Question: I am trying to add a geocode search function to my application which will work the same way the one in Google Maps does:

I have implemented search in the actionbar with an ActionView:
I added an item to the Actionbar:
'''
<item
android:id="@+id/menu_Search"
android:icon="@drawable/ic_action_search"
android:orderInCategory="97"
android:showAsAction="always|collapseActionView"
android:title="Search"
android:actionViewClass="android.widget.SearchView"/>
'''
And defined how it should be managed in onCreateOptionsMenu:
'''
@Override
public boolean onCreateOptionsMenu(Menu menu) {
SearchView avSearch = (SearchView) menu.findItem(R.id.menu_Search).getActionView();
avSearch.setIconifiedByDefault(true);
avSearch.setOnQueryTextListener(new OnQueryTextListener() {
int changes = 0;
@Override
public boolean onQueryTextChange(String s) {
if (changes >= 4 || s.endsWith(" ")) {
submitLocationQuery(s);
changes = 0;
} else
++changes;
return true;
}
@Override
public boolean onQueryTextSubmit(String query) {
submitLocationQuery(query);
return true;
}
});
return true;
}
'''
Searches are fed the Geocoder by a background thread:
'''
private void submitLocationQuery(final String query) {
Thread thrd = new Thread() {
public void run() {
try {
foundAddresses = mGeoCoder.getFromLocationName(query, 5);
gcCallbackHandler.sendEmptyMessage(0);
} catch (IOException e) {
Log.e(this.getClass().getName(), "Failed to connect to geocoder service", e);
}
}
};
thrd.start();
}
'''
And are recieved and handled by a Handler:
'''
private Handler gcCallbackHandler = new Handler() {
@Override
public void handleMessage(Message msg) {
if (foundAddresses != null && !foundAddresses.isEmpty()) {
GeoPoint foundGeo = new GeoPoint((int) (foundAddresses.get(0).getLatitude() * 1E6), (int) (foundAddresses.get(0).getLongitude() * 1E6));
mapView.getController().animateTo(foundGeo);
}
}
};
'''
All of this works and my map zooms to locations when they are searched for, but how can I display my search results under the search like Google Maps does?
Thanks in advance for any response,
ANkh
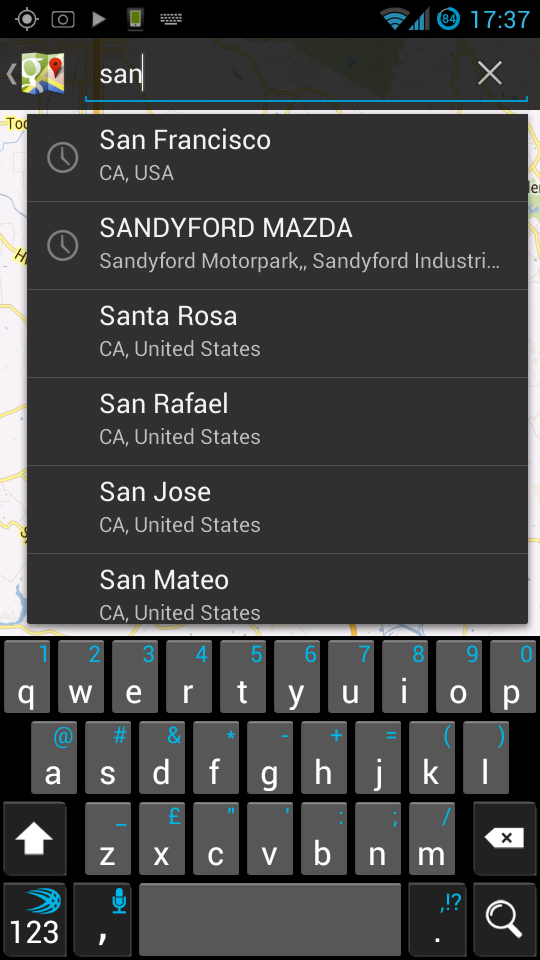
Answer: What you see in the widget like Spinner are only SUGGESTIONS.
You can obtain this effect following this guide:
<URL>
Or on android developer guide:
<URL>